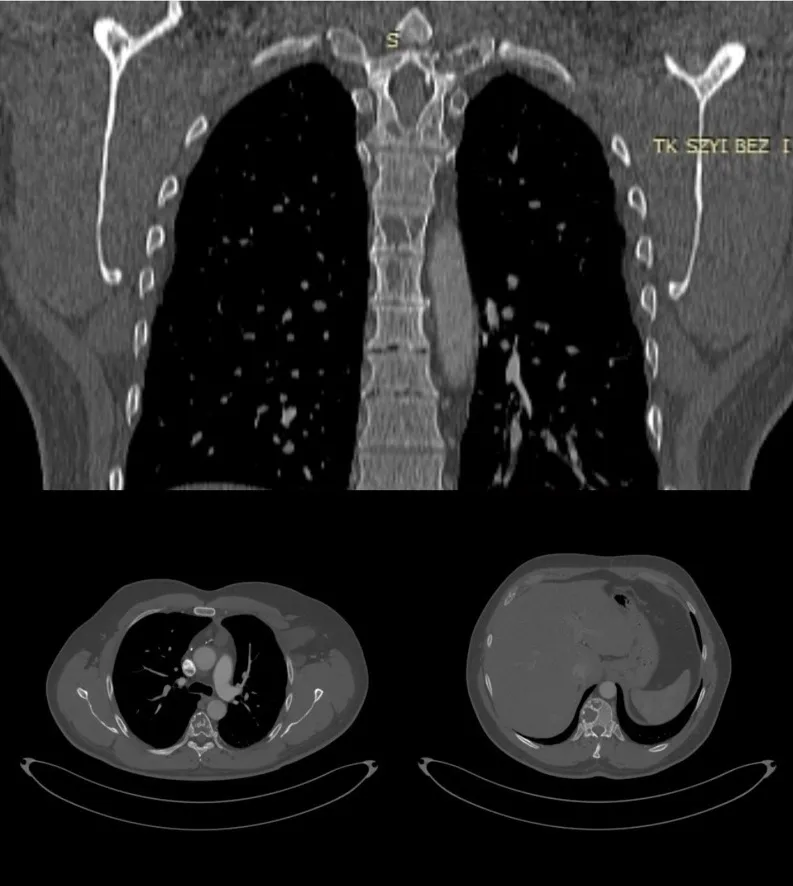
A; CT scan of thoracic vertebrae displaying massive osteolytic lesions.
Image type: radiology (ct)